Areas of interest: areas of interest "Eight Grand AV Hotel"
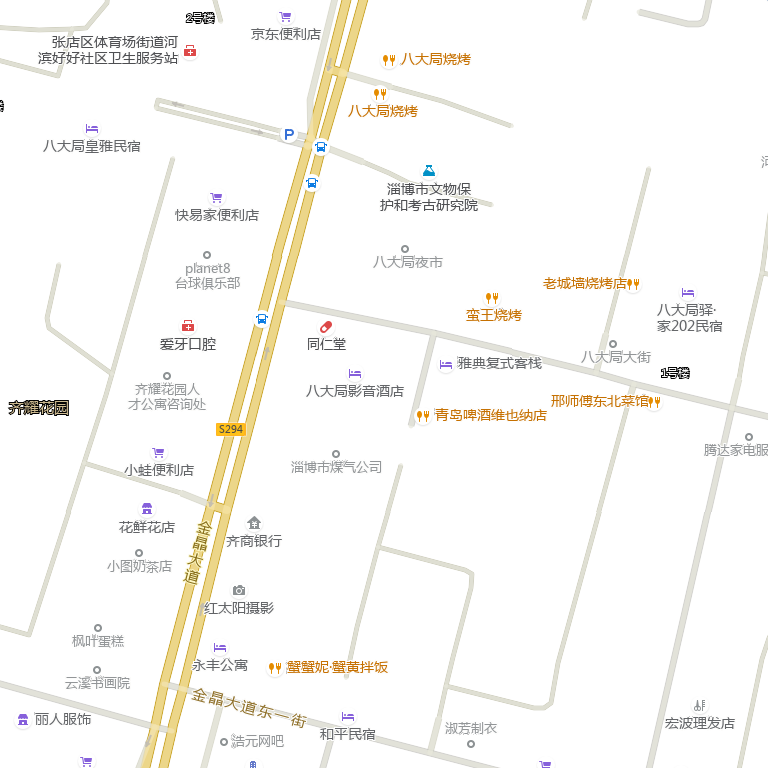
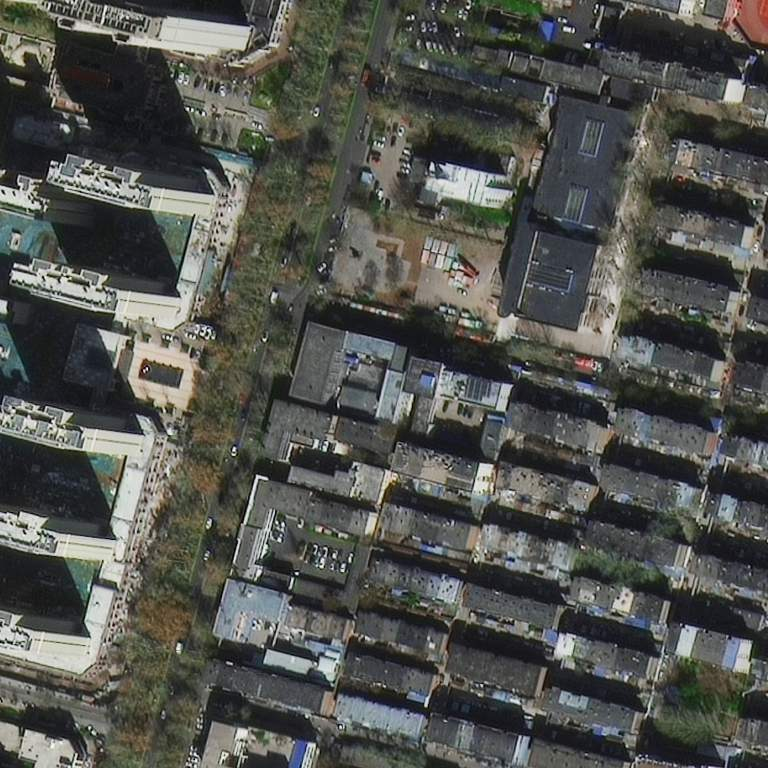